Interaction volume radius: 10 \u00c5
Interaction volume height: 20 \u00c5
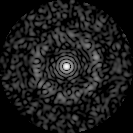
Disorder parameter: 0.8505